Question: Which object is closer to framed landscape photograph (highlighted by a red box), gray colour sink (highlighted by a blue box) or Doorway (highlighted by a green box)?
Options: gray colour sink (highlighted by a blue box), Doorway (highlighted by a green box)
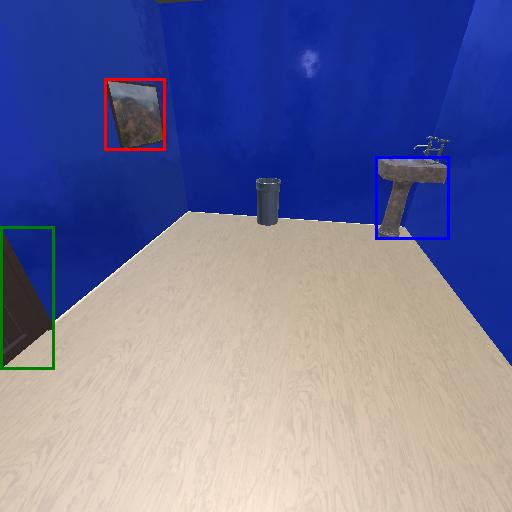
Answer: gray colour sink (highlighted by a blue box)